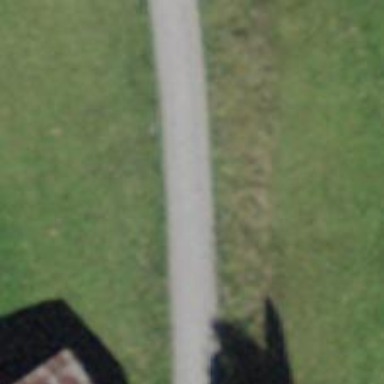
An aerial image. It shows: Unclassified road with grade 1 track type.